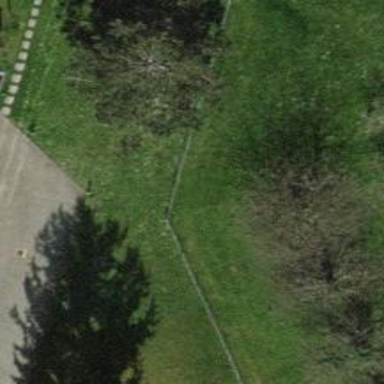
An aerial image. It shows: Fence with chain link type.